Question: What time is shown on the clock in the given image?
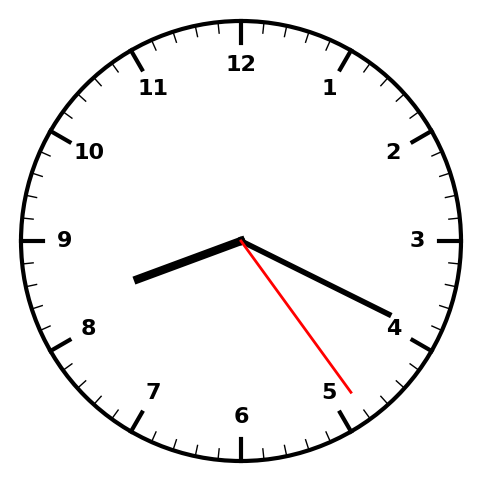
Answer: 08:19:24